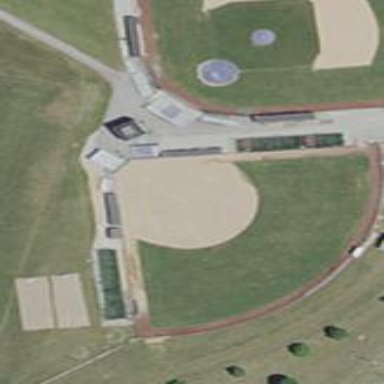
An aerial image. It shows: Baseball pitch for leisure and sports activities.